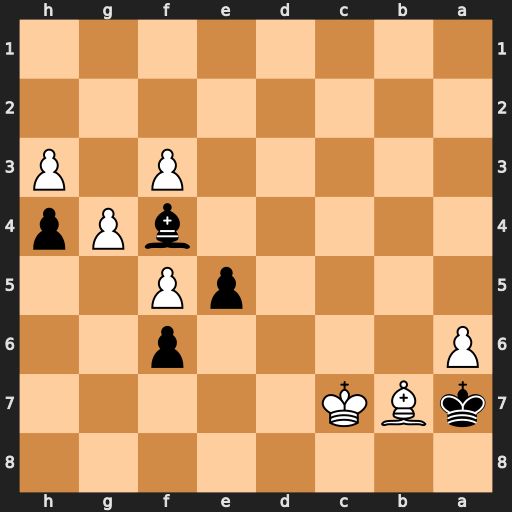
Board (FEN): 8/kBK5/P4p2/4pP2/5bPp/5P1P/8/8
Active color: b
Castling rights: -
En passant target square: -
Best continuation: e4+ Kd8 e3